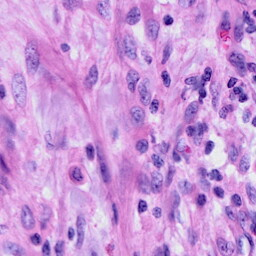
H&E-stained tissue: Cervix